Here is the wavelet time-frequency representation (scalogram) of a rolling-element bearing's vibration measurement. Classify the bearing condition as one of: normal, inner_race, outer_race, ball.
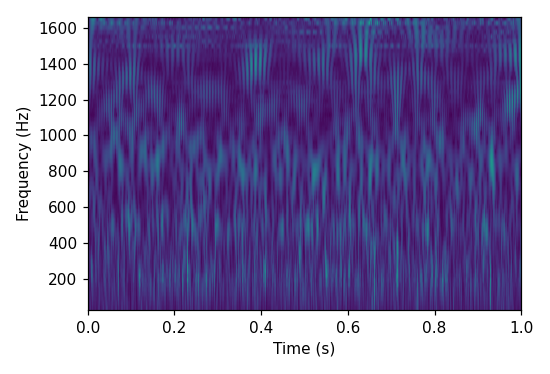
Answer: inner_race